Question: I'm using T4 templates to automate creation of Poco objects. Ideally, these templates will run against multiple databases and will generate files going into separate folders based on where they came from. I already have the folder included in the project, is there anyway to add these generated files programmatically without knowing the names in advance?

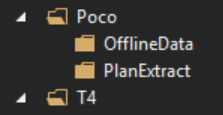
Answer: After some more searching, I came across <URL> which solved my question!